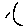
Label: moon